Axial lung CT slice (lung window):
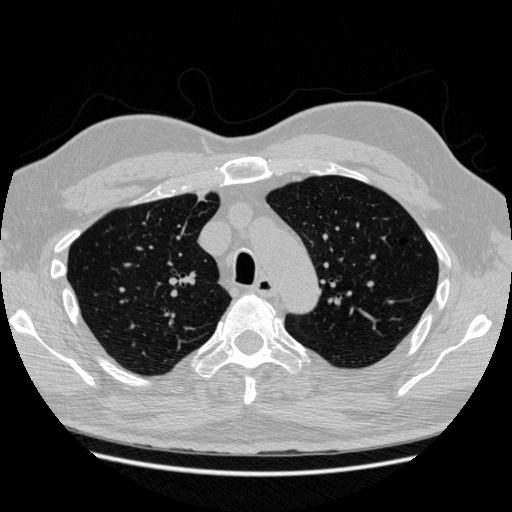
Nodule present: no